Question: I don't have much experience with using Partition By Clauses, and I'm having trouble coming up with a working query for the below data, despite digging around all of the usual places.
Please refer to the attachment link, but suffice to say I am looking for "top 3" [Companies] (highest [Amount Due]) for each [Rep]. Data has been simplified, please let me know if you have any questions or suggestions!

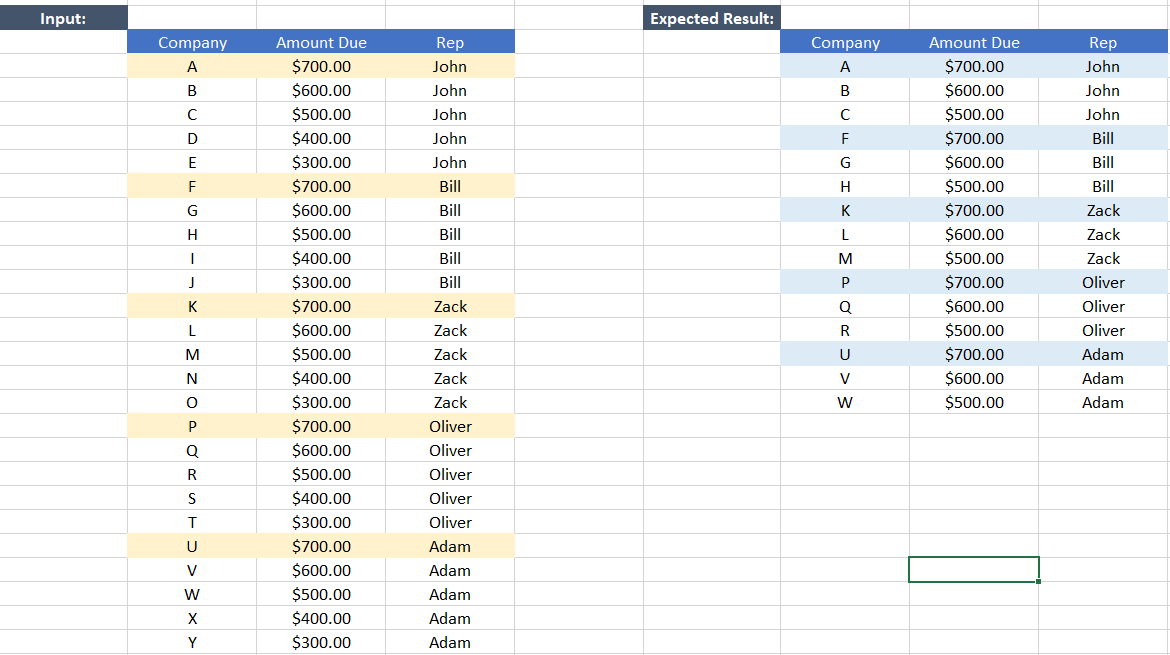
Answer: You would use 'row_number()':
'''
select t.*
from (select t.*,
row_number() over (partition by rep order by amount_due desc) as seqnum
from t
) t
where seqnum <= 3;
'''